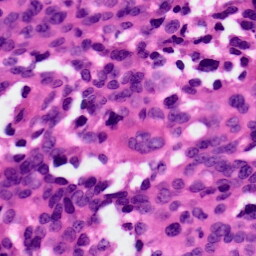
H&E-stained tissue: Ovarian